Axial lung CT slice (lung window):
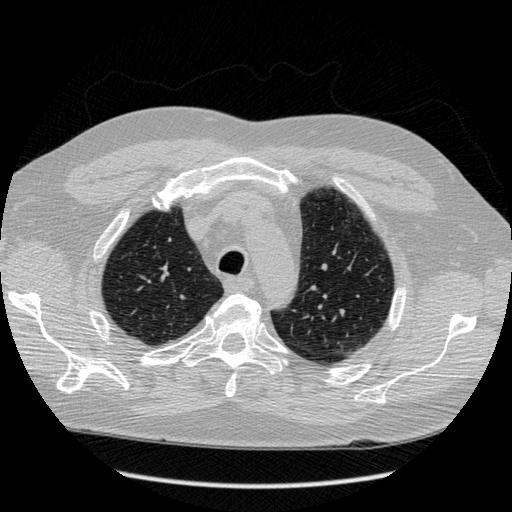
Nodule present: no